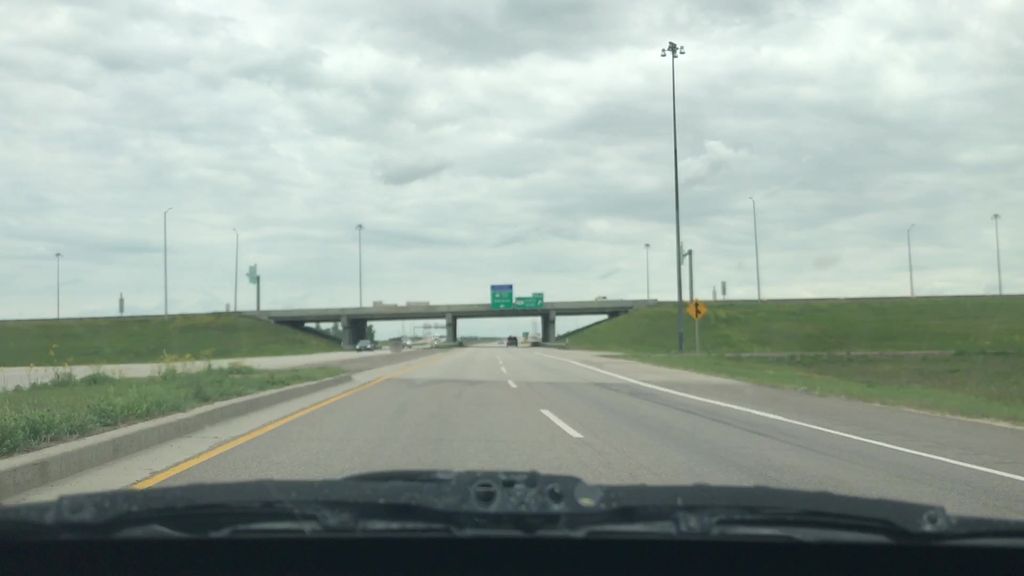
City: winnipeg